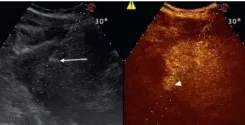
Laser ablation of a small HCC with US and CEUS guidance.
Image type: radiology (ultrasound)